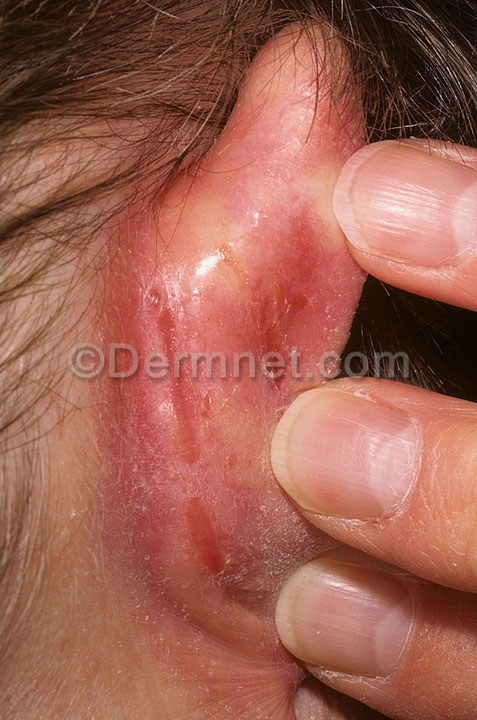
Disease: Eczema Photos